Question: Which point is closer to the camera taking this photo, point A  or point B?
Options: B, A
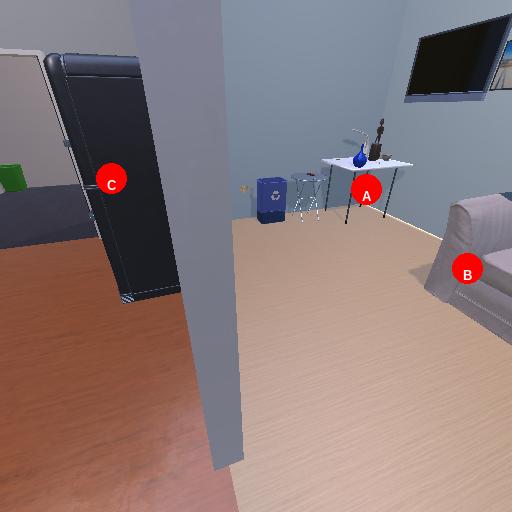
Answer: B